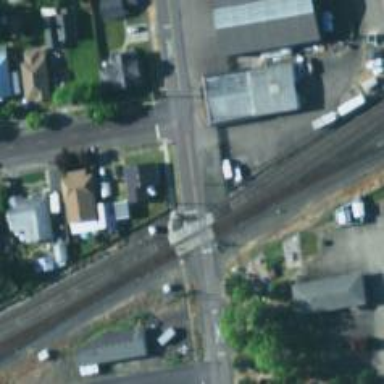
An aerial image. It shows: Level crossing with lights on the railway.